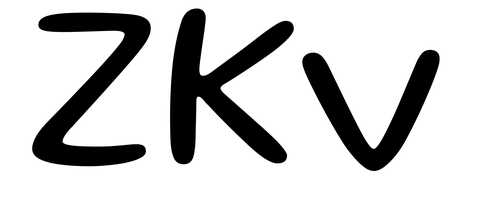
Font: Gluten_Light